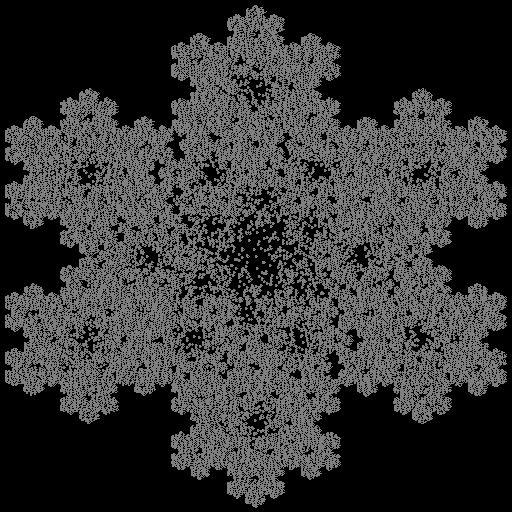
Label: koch_snowflake